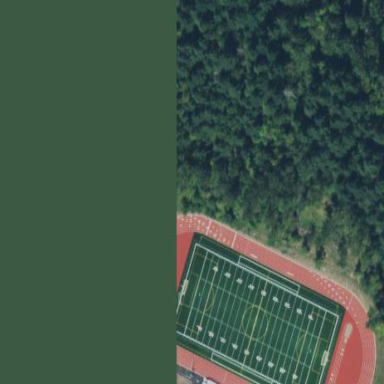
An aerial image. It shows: American football pitch.